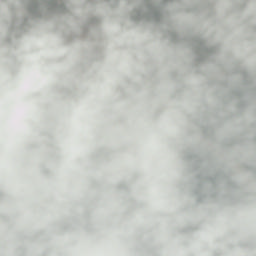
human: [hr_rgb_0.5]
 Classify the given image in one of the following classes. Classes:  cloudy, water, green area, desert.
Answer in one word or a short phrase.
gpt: cloudy